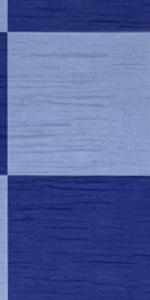
Label: Empty